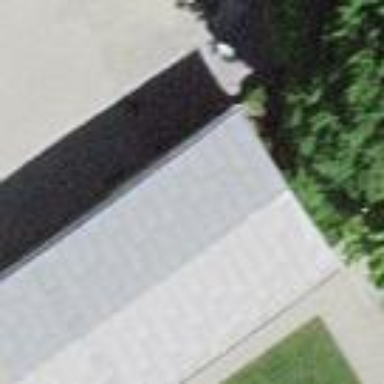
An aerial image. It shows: Group of garages.